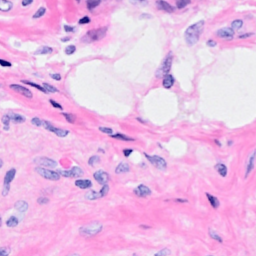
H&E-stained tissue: Breast